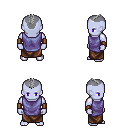
a pixel art fantasy rpg character, male body template, dark elf, purple skin, chain tabard jacket, robe skirt, gray short mohawk hairstyle, leather bracers, four views (front, back, left, right), 2x2 character sprite sheet, small pixel art, hard edges, no anti-aliasing